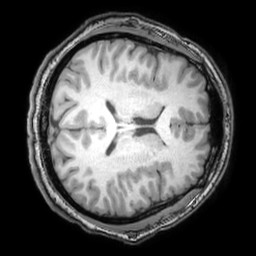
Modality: T1w
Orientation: axial
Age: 27
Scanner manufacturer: philips
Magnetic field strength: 3 T
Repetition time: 0.007 s
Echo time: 0.003501 s